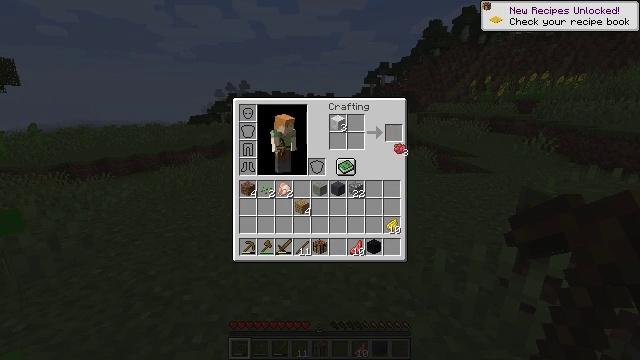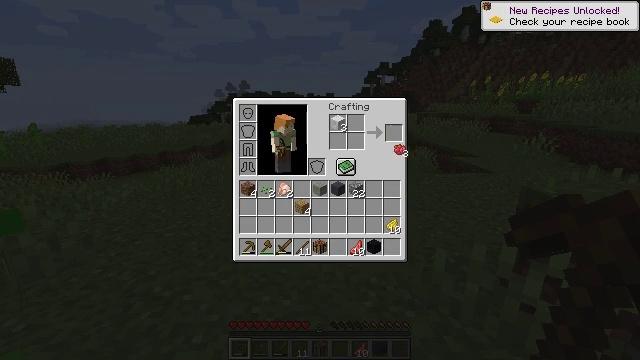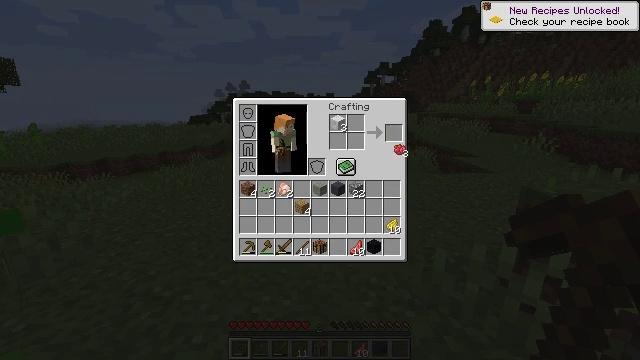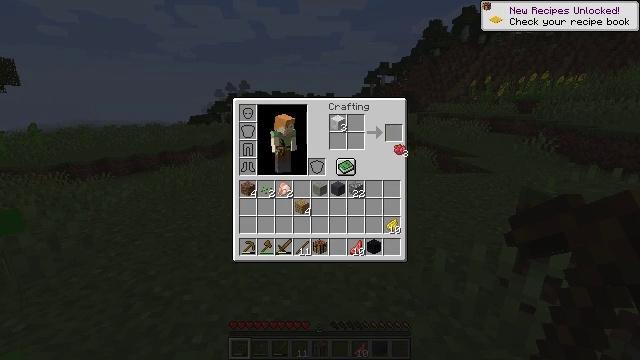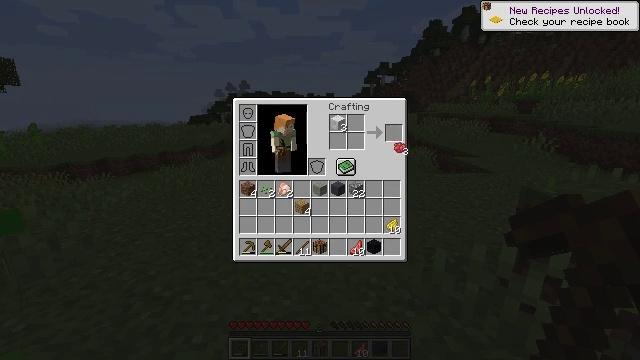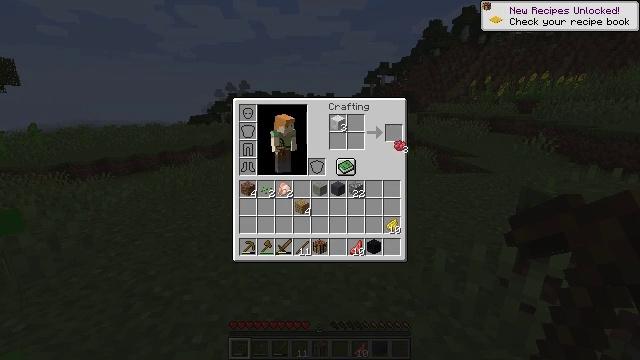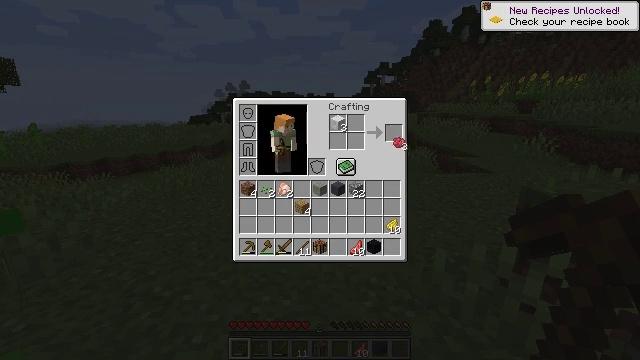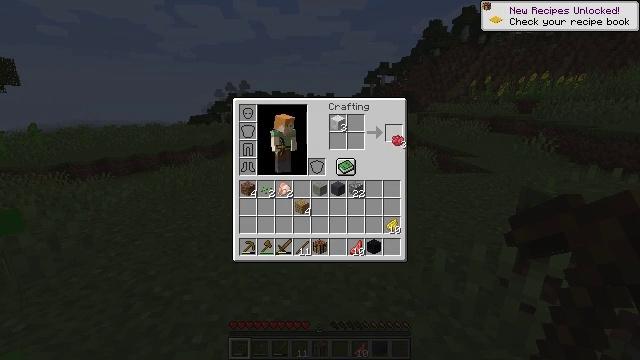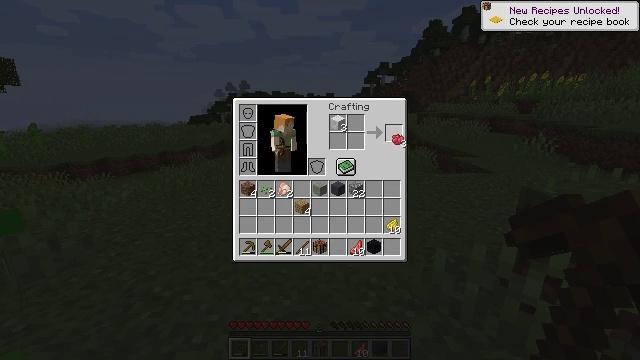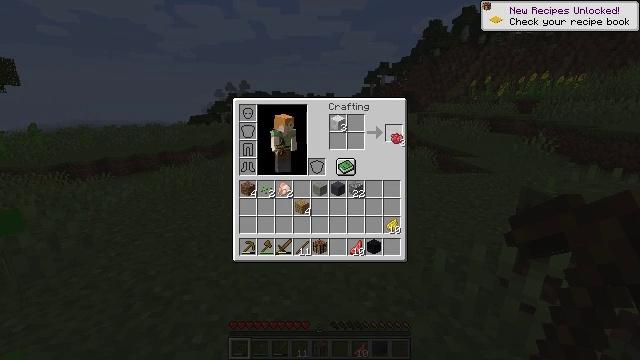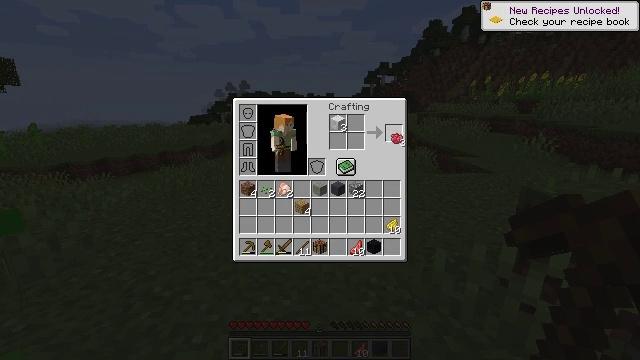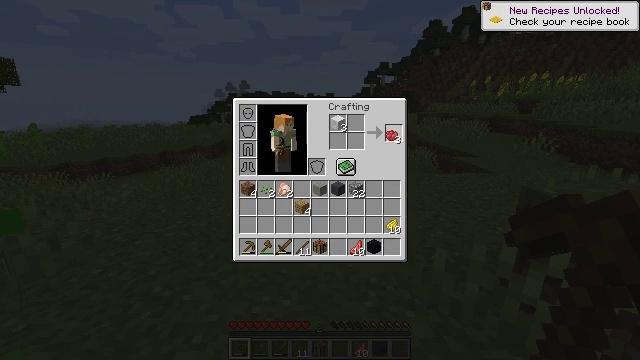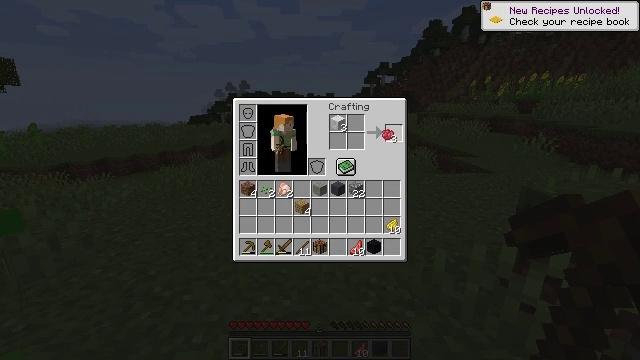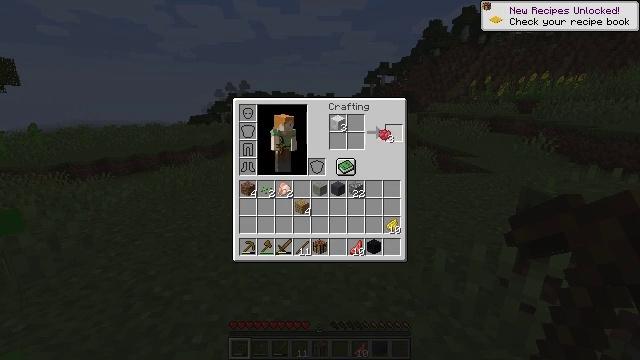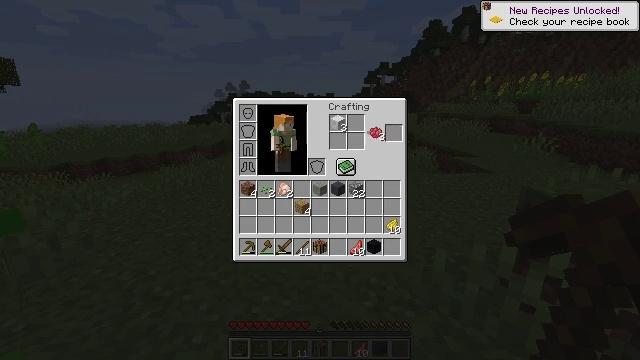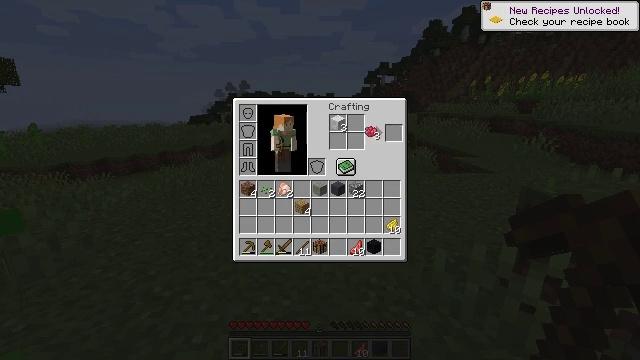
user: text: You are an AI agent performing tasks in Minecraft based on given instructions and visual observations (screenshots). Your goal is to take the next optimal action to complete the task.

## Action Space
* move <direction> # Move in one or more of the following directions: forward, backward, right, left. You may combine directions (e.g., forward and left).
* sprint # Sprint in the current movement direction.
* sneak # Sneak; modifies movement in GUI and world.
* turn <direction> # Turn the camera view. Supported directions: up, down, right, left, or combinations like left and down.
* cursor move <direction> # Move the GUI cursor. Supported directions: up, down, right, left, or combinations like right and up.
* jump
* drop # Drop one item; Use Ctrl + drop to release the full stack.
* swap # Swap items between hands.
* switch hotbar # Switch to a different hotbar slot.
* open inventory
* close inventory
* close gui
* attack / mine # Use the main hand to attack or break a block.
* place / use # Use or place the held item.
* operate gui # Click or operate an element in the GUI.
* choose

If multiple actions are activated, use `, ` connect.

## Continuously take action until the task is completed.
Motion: motion action
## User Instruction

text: Use the dyeing process to make red wool.
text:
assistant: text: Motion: no_op
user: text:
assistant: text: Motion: no_op
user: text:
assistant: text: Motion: no_op
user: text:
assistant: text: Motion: no_op
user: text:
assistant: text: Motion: sneak
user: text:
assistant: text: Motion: sneak
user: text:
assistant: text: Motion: sneak
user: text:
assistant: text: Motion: sneak
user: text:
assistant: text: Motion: sneak
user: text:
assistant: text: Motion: sneak
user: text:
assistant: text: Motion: no_op
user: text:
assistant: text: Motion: no_op
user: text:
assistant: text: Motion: no_op
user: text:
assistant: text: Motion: cursor move left
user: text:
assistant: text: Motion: no_op
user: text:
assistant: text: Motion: no_op
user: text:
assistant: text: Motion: no_op
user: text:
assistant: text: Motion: no_op
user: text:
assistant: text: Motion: no_op
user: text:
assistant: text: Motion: no_op
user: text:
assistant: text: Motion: no_op
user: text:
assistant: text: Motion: operate gui
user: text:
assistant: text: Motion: operate gui
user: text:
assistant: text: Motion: operate gui
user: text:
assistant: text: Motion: no_op
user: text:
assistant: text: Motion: no_op
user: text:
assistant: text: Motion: no_op
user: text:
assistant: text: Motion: no_op
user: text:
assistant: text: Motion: no_op
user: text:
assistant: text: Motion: no_op